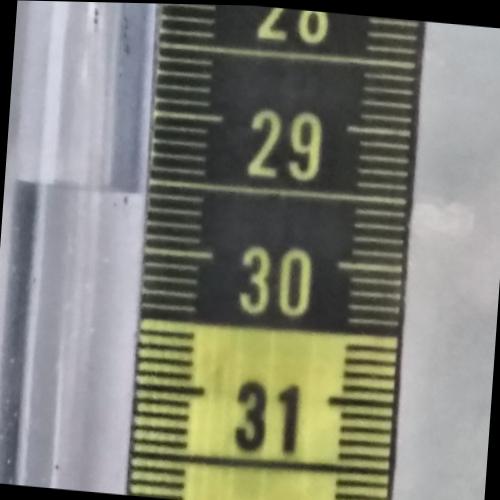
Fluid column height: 29.6 cm